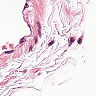
Metastatic tissue present: no